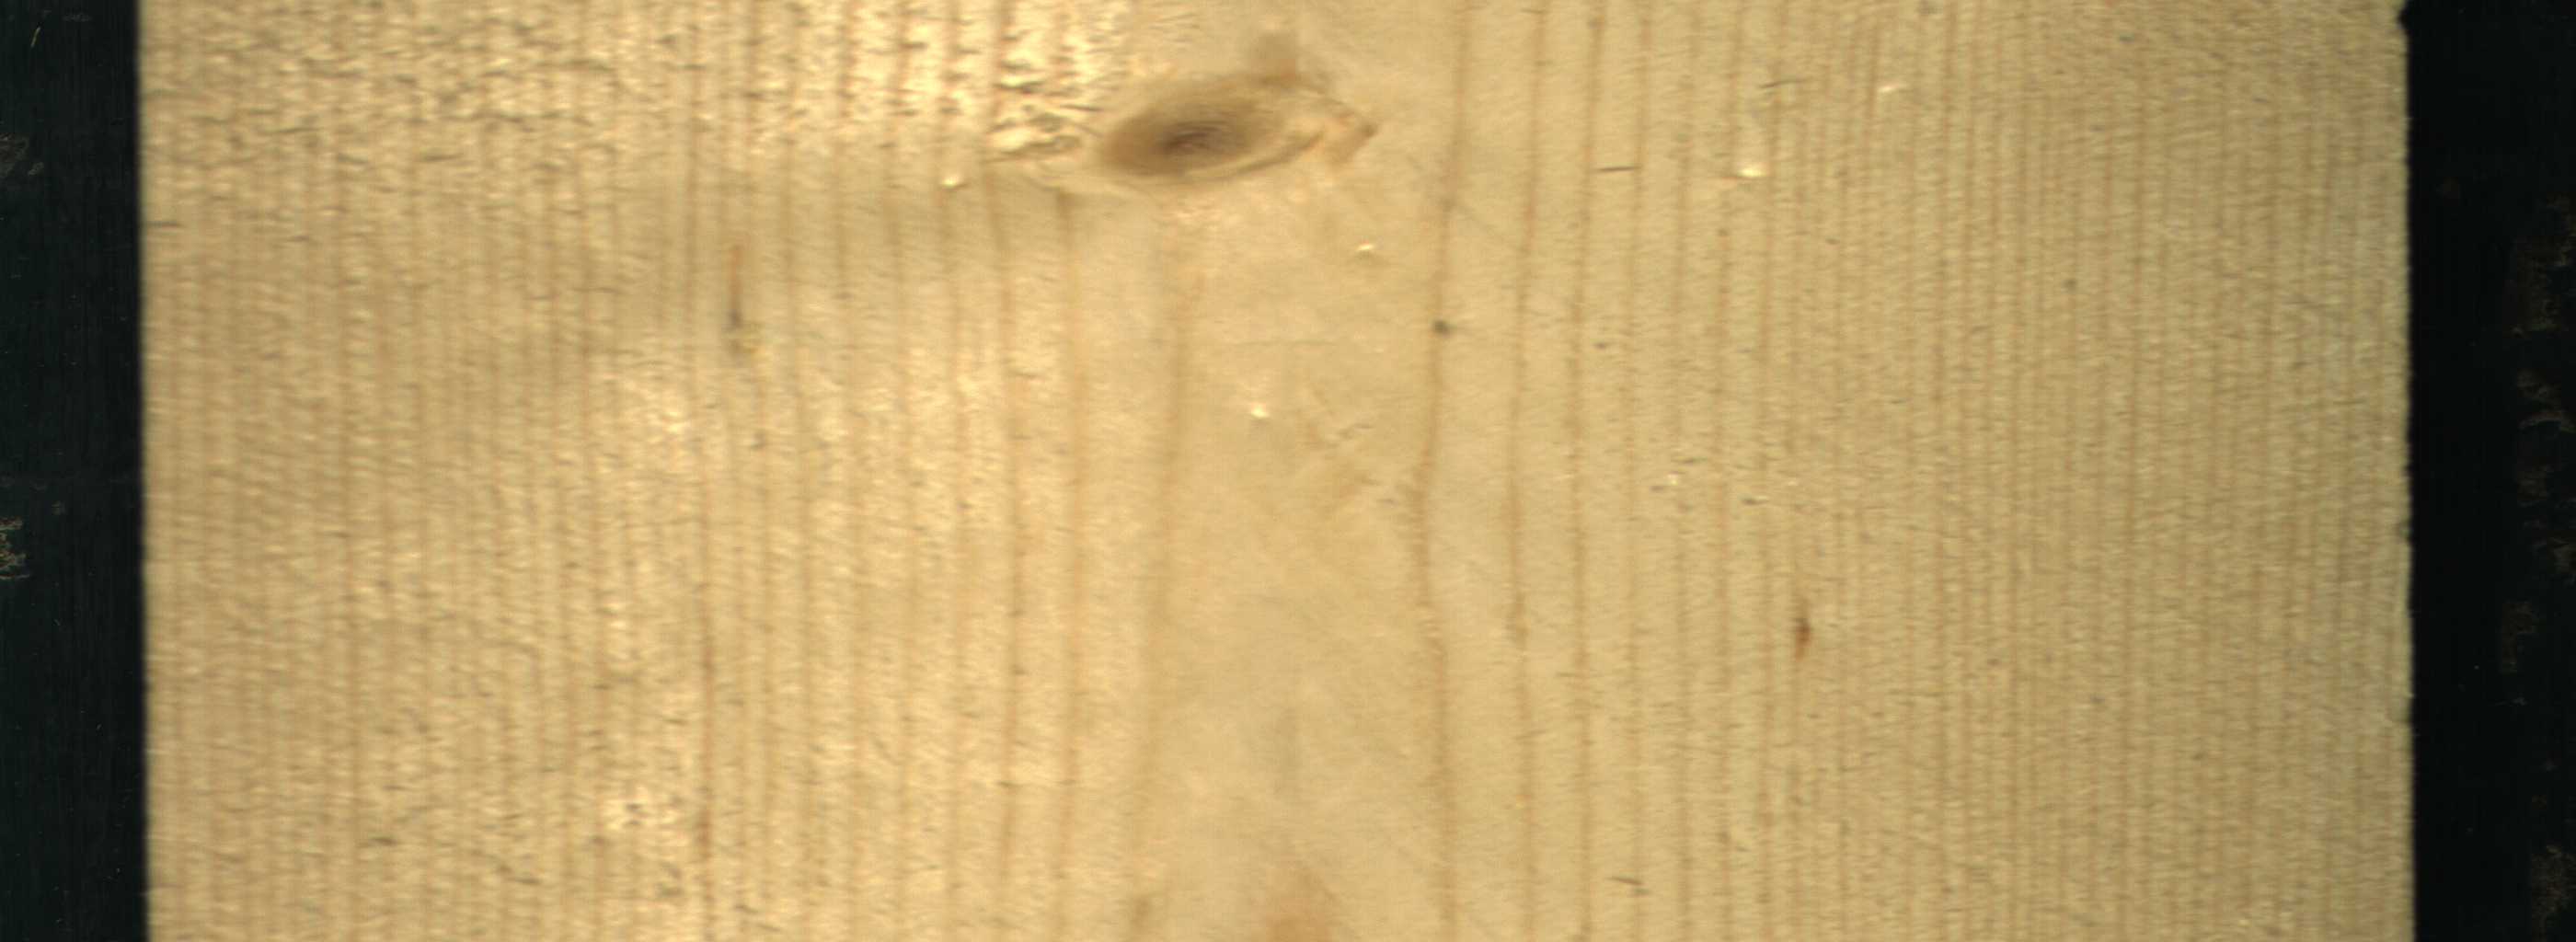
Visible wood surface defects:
Live_Knot